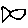
Label: fish